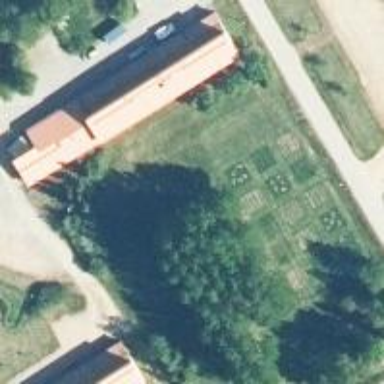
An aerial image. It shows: University dormitory building.